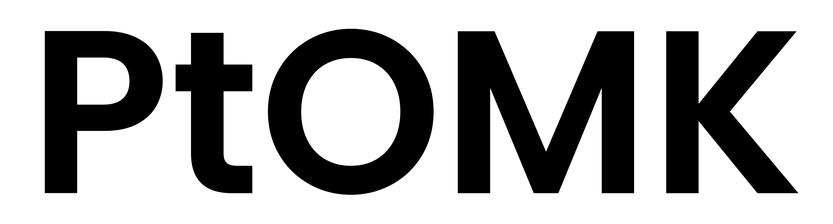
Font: Poppins-SemiBold